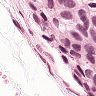
Metastatic tissue present: yes